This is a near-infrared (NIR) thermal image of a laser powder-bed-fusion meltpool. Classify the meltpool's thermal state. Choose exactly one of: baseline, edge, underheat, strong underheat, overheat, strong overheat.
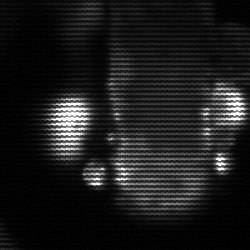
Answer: strong underheat